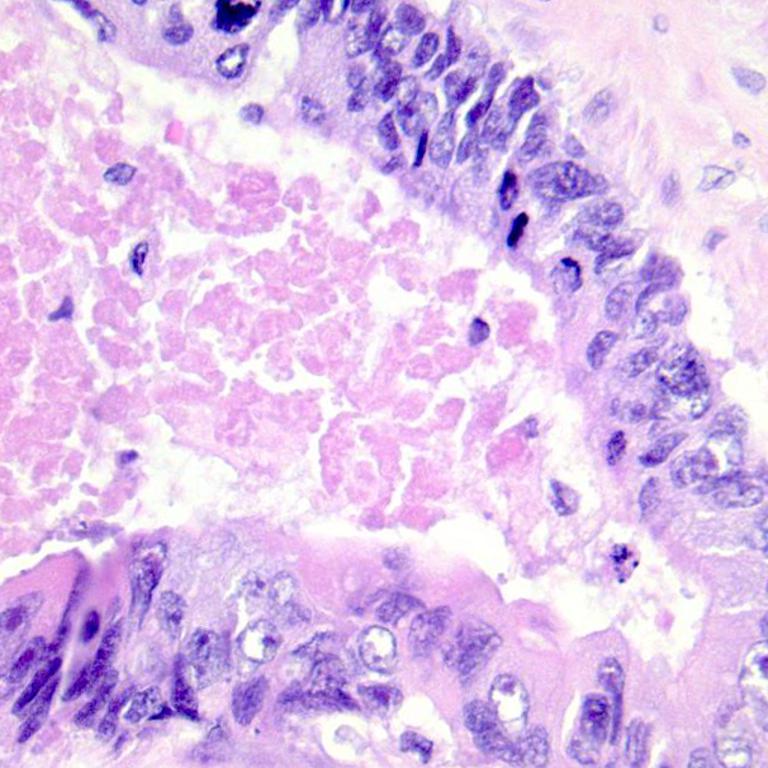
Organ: colon
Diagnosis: adenocarcinomas